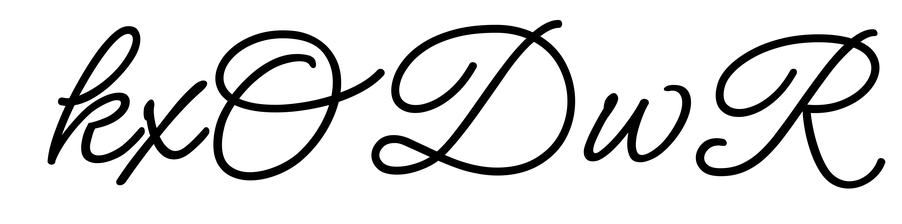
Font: MeowScript-Regular